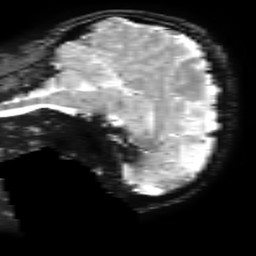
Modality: T2starw
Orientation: sagittal
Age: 49
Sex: female
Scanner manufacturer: ge
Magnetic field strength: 3 T
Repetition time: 0.65 s
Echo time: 0.02 s